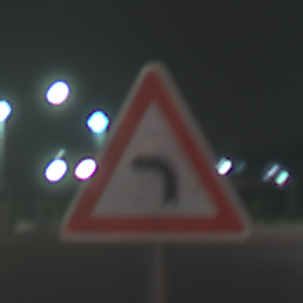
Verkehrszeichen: KurveLinks
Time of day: Night
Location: Outdoor (Urban)
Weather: PartlyCloudy
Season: NotSpecified
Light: Artificial